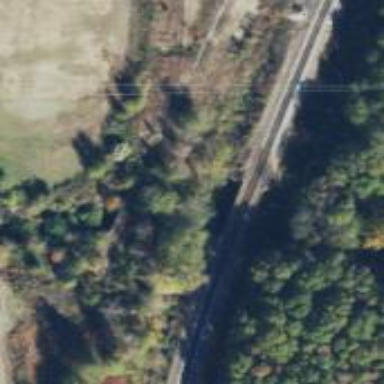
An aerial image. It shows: Bridge with two railway tracks.